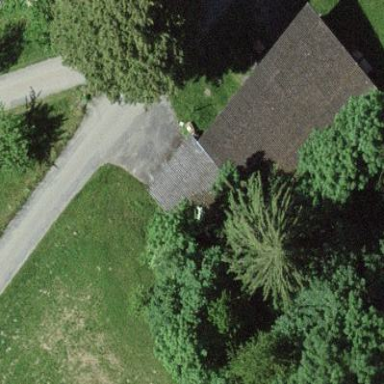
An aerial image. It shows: Garage.